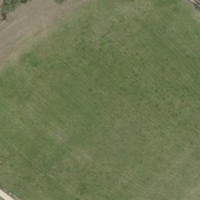
EUNIS habitat code: 52
Species observed at this site:
Pholidoptera griseoaptera
Nemobius sylvestris
Gomphocerippus rufus
Chorthippus biguttulus
Lycaena phlaeas
Phaneroptera falcata
Coenonympha pamphilus
Ruspolia nitidula
Pseudochorthippus parallelus
Polyommatus icarus
Lacerta agilis
Roeseliana roeselii